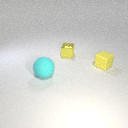
large cyan rubber sphere to the left of small yellow rubber cube